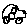
Label: car